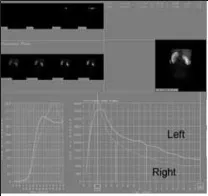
A. Initial MAG-3 renal scan. Note prompt bilateral washout after diuretic.
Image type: chart (chart)